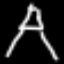
Label: The Eiffel Tower